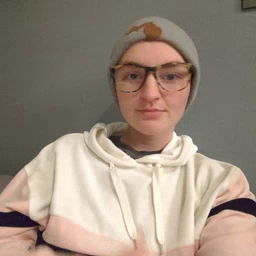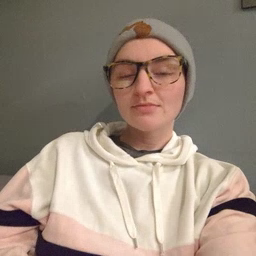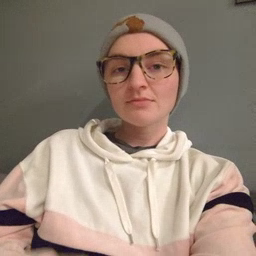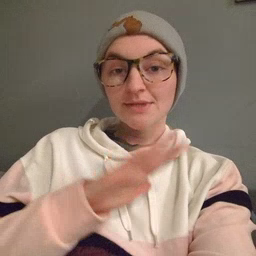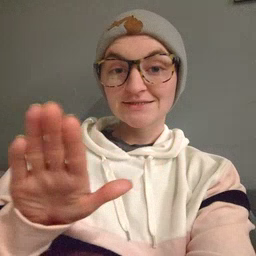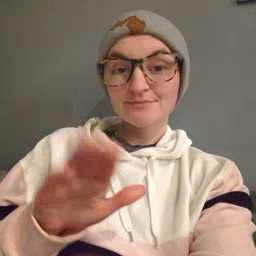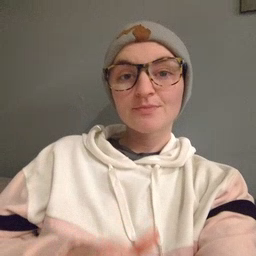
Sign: clean